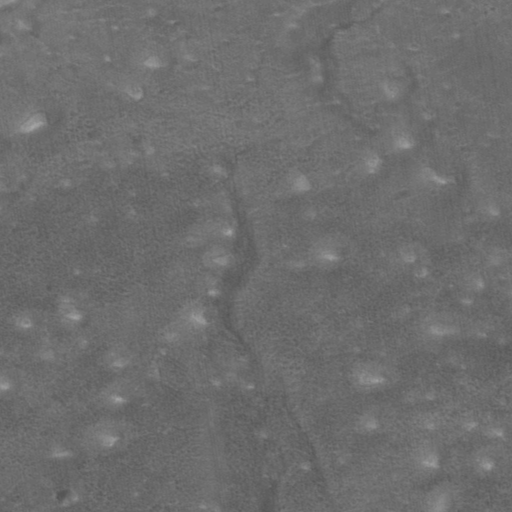
Classes present: Background